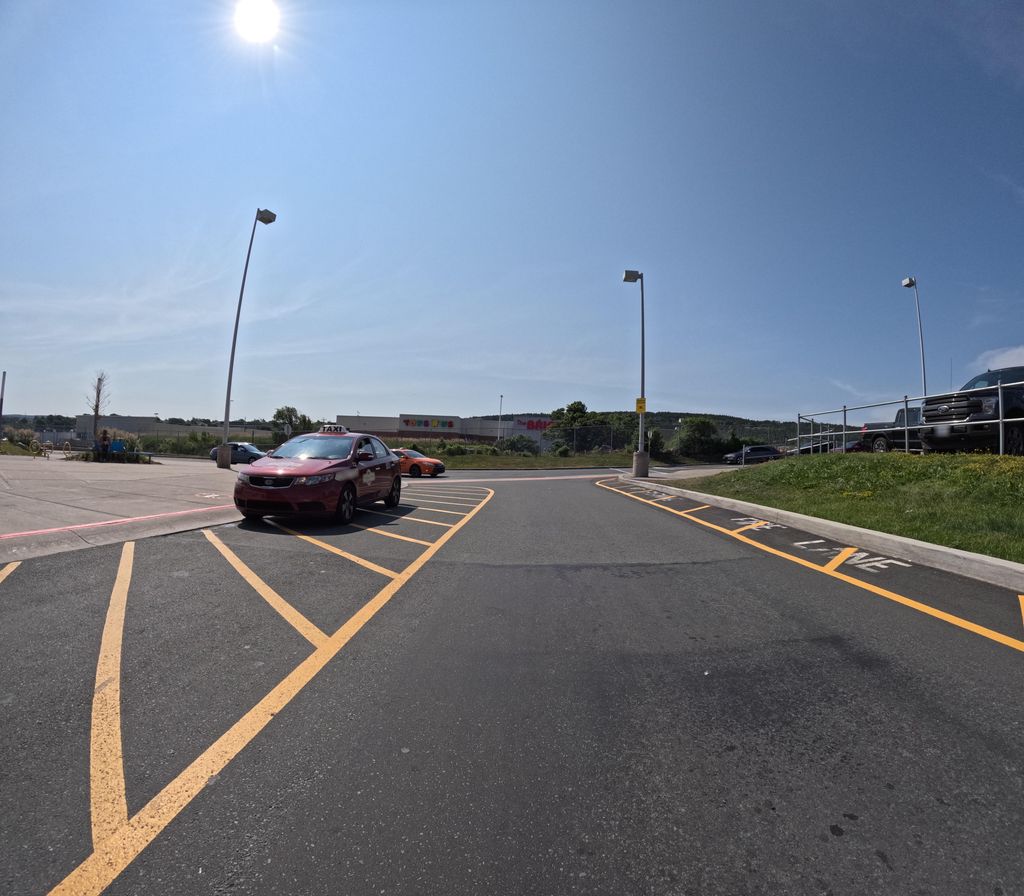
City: st_johns